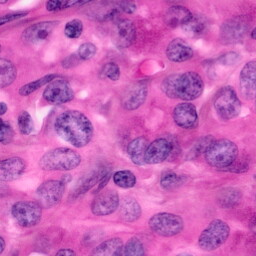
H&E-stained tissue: Pancreatic